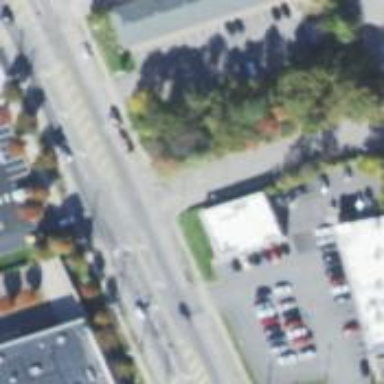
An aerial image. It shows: Asphalt driveway on the left side of the service road with sidewalk.